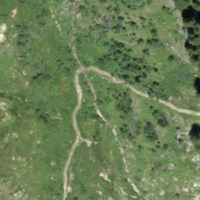
EUNIS habitat code: 43
Species observed at this site:
Platanthera bifolia